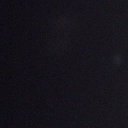
Screen state: off